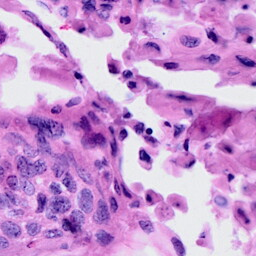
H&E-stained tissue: Cervix